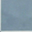
Piece: xx